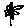
Label: flower